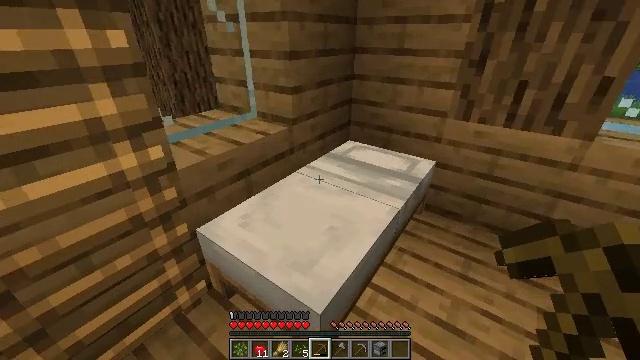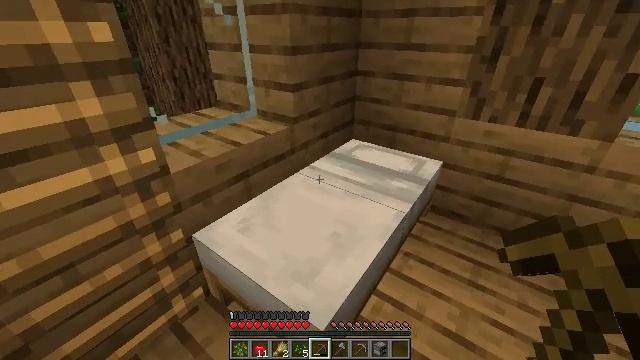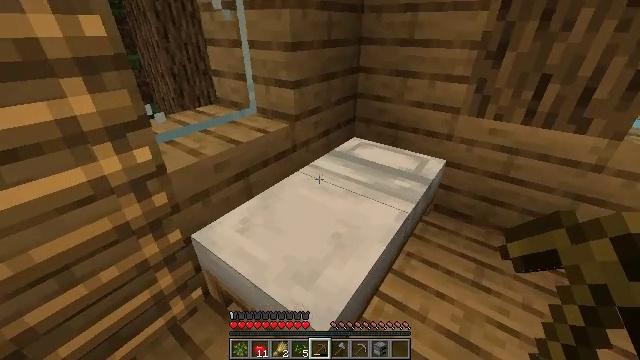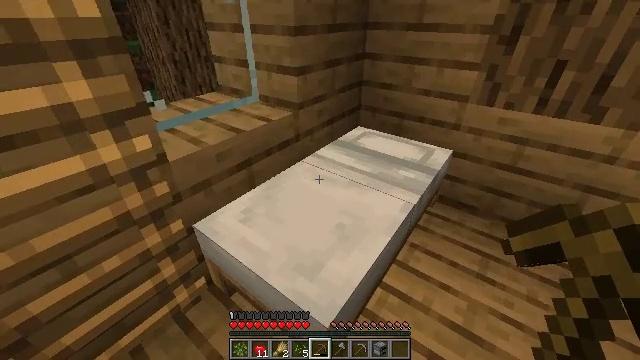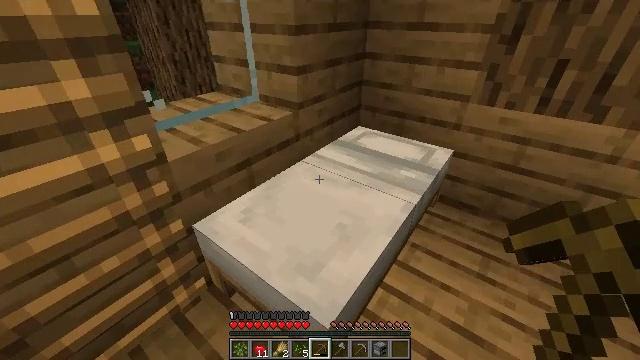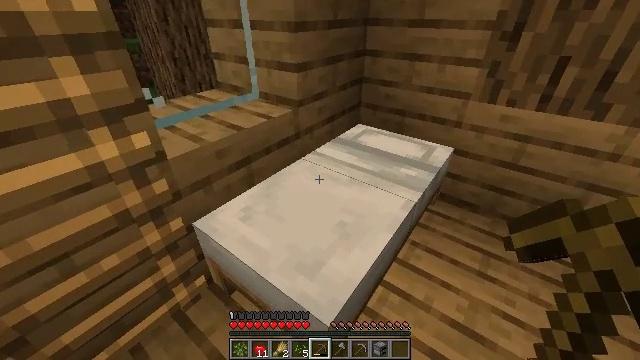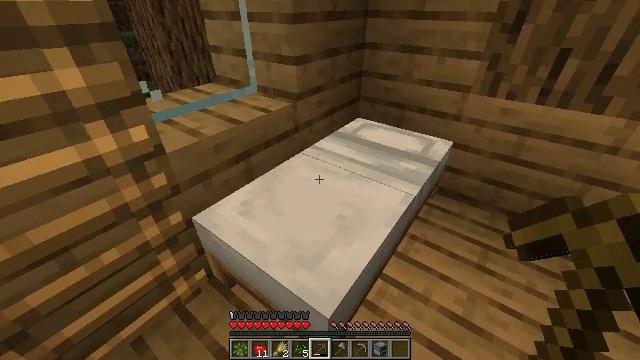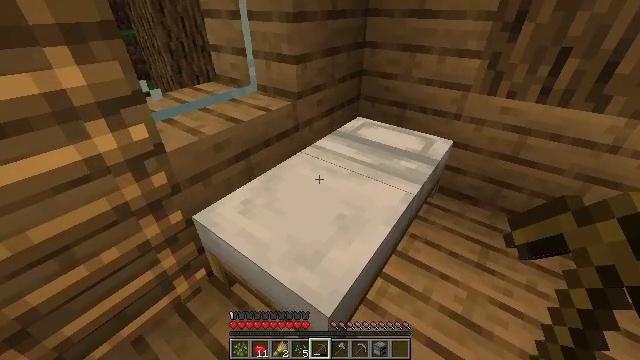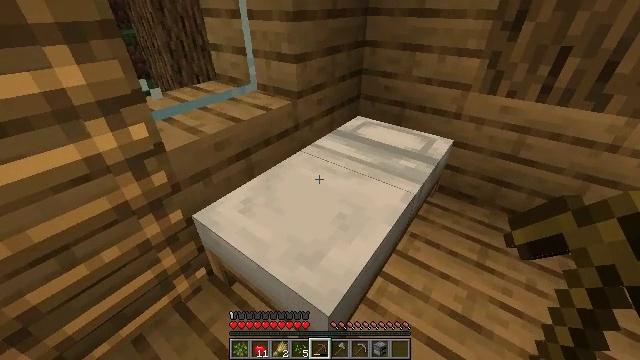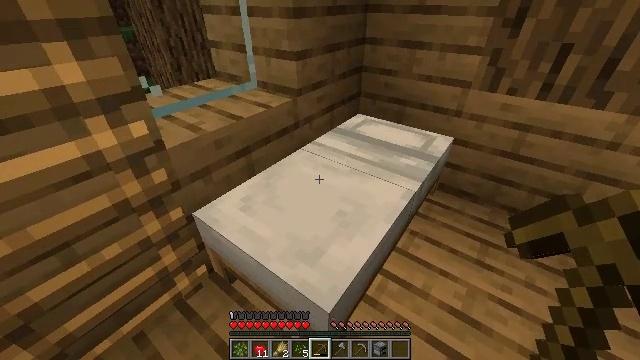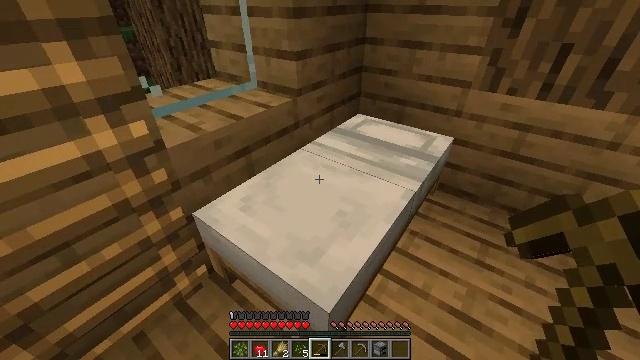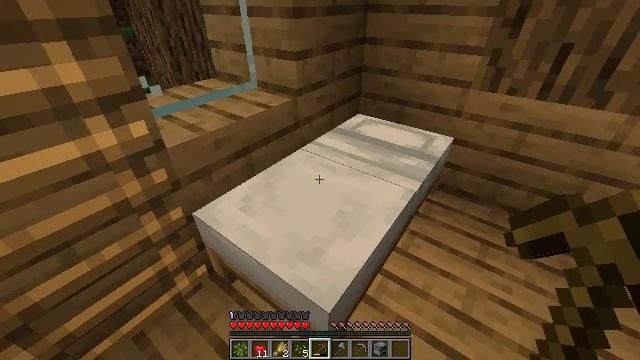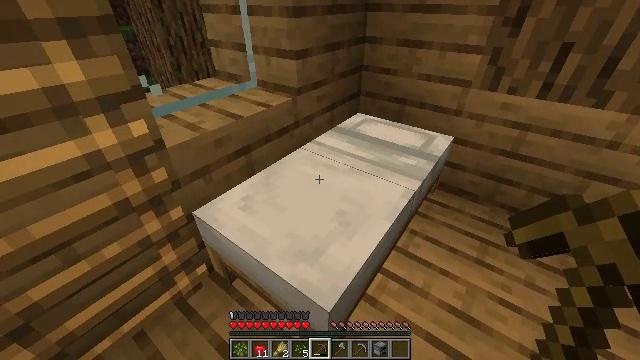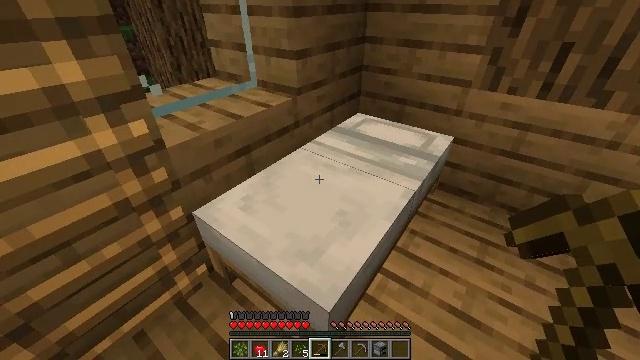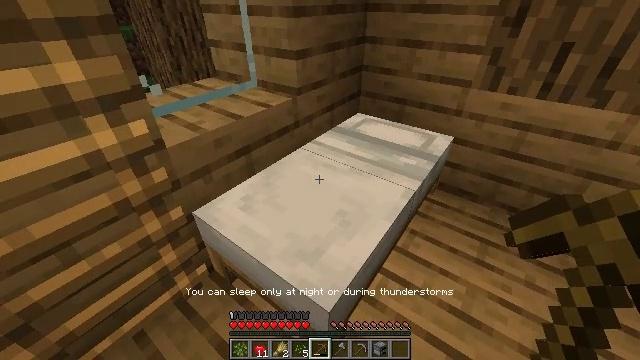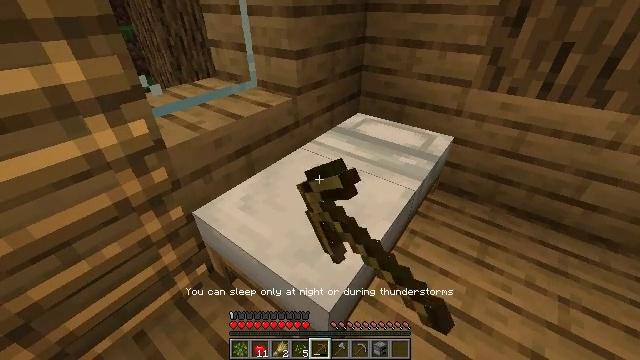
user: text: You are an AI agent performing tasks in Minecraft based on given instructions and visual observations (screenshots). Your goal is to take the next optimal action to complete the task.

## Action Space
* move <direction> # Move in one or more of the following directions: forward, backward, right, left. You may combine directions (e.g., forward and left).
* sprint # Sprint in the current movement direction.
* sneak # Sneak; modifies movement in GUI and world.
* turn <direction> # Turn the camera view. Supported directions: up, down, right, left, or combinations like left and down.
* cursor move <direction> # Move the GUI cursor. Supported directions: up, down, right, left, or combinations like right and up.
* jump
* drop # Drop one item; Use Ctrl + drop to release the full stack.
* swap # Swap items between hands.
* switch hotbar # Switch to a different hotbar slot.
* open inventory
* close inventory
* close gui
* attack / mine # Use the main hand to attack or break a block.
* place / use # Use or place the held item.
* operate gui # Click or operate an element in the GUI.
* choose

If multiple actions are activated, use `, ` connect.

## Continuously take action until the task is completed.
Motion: motion action
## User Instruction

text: Mine the grass path to create a new path.
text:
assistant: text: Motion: no_op
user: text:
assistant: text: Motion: no_op
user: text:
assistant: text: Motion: turn down
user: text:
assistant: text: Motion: no_op
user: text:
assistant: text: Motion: no_op
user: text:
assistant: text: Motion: turn down
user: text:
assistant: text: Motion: no_op
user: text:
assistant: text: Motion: no_op
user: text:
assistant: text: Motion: use / place
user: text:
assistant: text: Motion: use / place
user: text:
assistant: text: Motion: use / place
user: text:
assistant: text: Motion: no_op
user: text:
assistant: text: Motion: no_op
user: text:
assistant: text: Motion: no_op
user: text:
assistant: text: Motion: no_op
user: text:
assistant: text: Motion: no_op
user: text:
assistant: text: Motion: no_op
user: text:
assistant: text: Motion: no_op
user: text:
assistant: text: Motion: no_op
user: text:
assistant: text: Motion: no_op
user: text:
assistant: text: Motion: no_op
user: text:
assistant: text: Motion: no_op
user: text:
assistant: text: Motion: no_op
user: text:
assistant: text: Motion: turn left
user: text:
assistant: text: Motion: turn left
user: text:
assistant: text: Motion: turn left
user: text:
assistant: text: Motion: turn left
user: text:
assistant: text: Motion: turn left and up
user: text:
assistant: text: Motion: turn left and up
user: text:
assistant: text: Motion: no_op